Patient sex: M
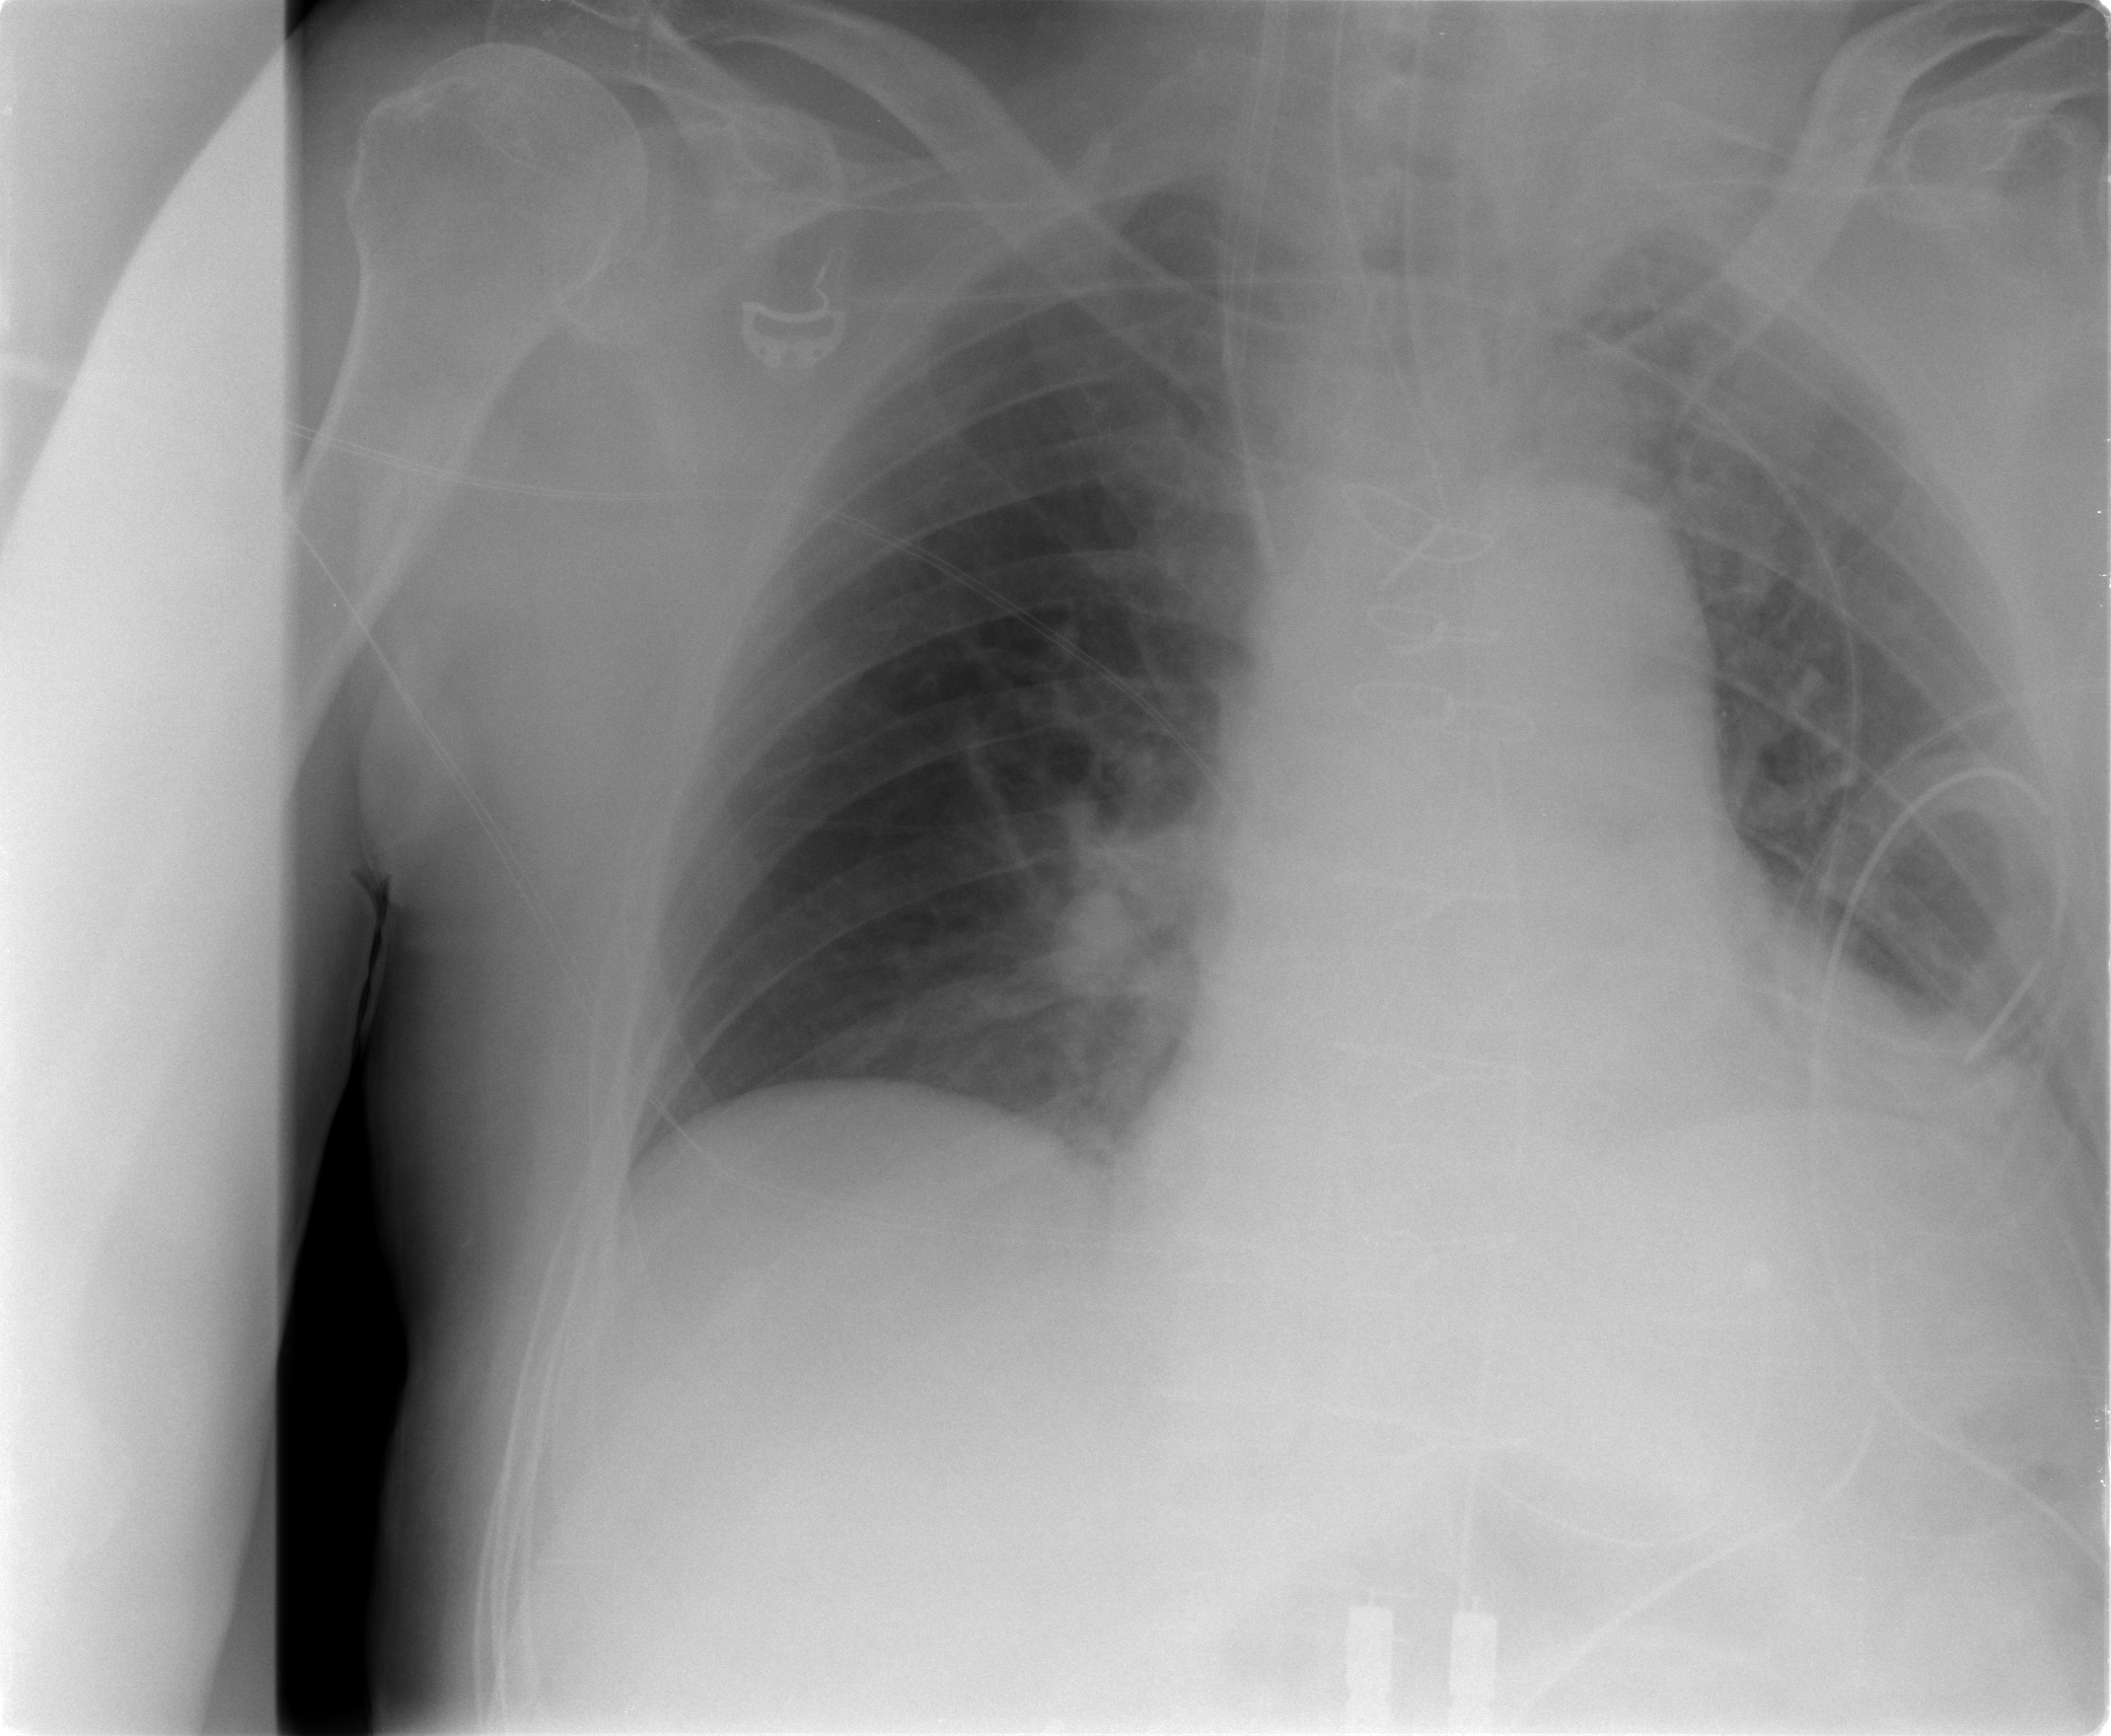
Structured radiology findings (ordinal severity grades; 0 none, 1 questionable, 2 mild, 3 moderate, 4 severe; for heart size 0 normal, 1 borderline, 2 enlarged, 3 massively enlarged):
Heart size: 2
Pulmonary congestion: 0
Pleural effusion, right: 0
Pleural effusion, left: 2
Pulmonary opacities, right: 0
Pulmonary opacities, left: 0
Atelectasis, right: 0
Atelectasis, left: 2